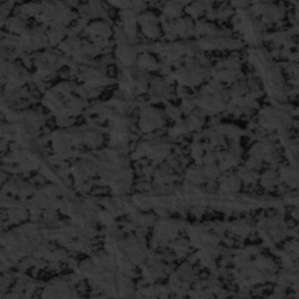
Label: frost